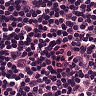
Metastatic tissue present: no